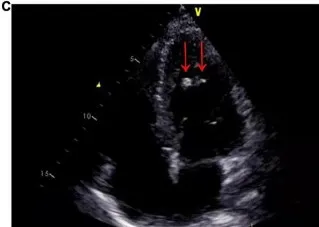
(C) Two months after therapy, echocardiography showed a marked reduction in the size of the mass, with a thrombotic mass measuring 6 mm x 13 mm (arrows).
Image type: radiology (ultrasound)